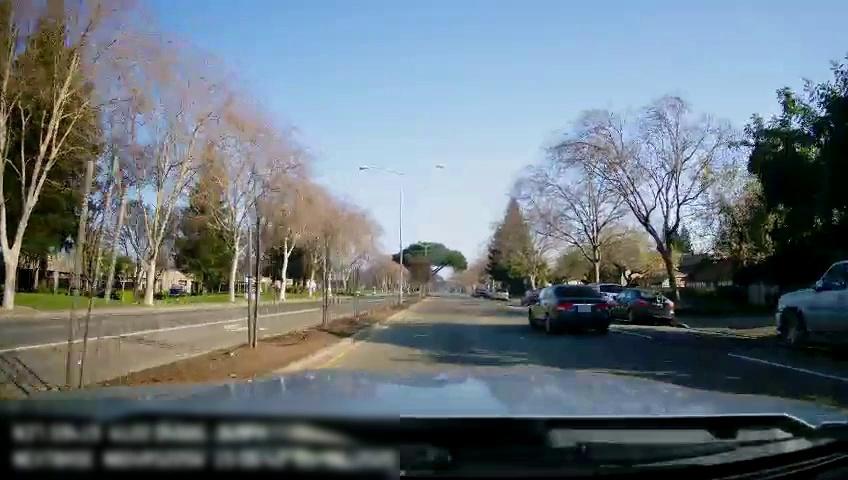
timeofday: Day
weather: Sunny
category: Drivable Space
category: Drivable Space
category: Vehicles | SUV
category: Vehicles | SUV
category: Vehicles | Car
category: Vehicles | SUV
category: Vehicles | Car
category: Vehicles | Car
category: Lanes | Current Lane
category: Lanes | Opposite Lane